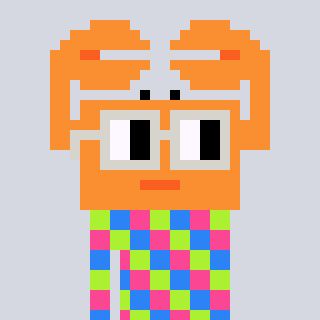
a pixel art character with square light gray glasses, a crab-shaped head and a yellow-colored body on a cool background